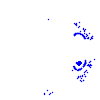
Particle: electron